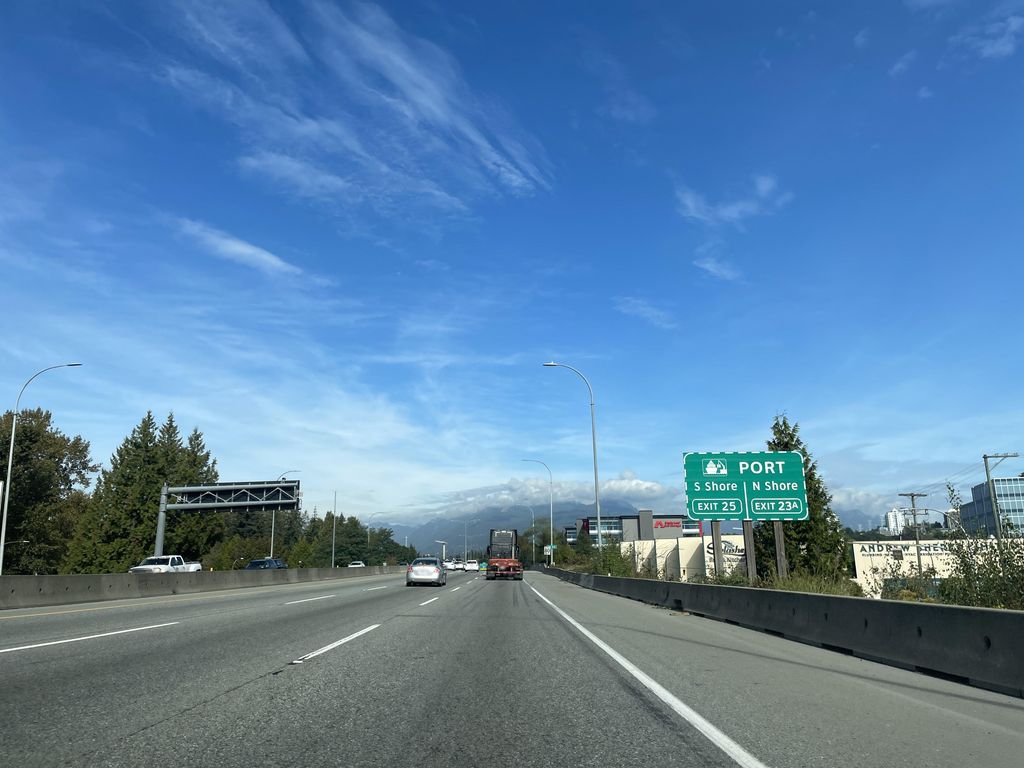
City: vancouver